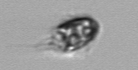
Label: Balanion